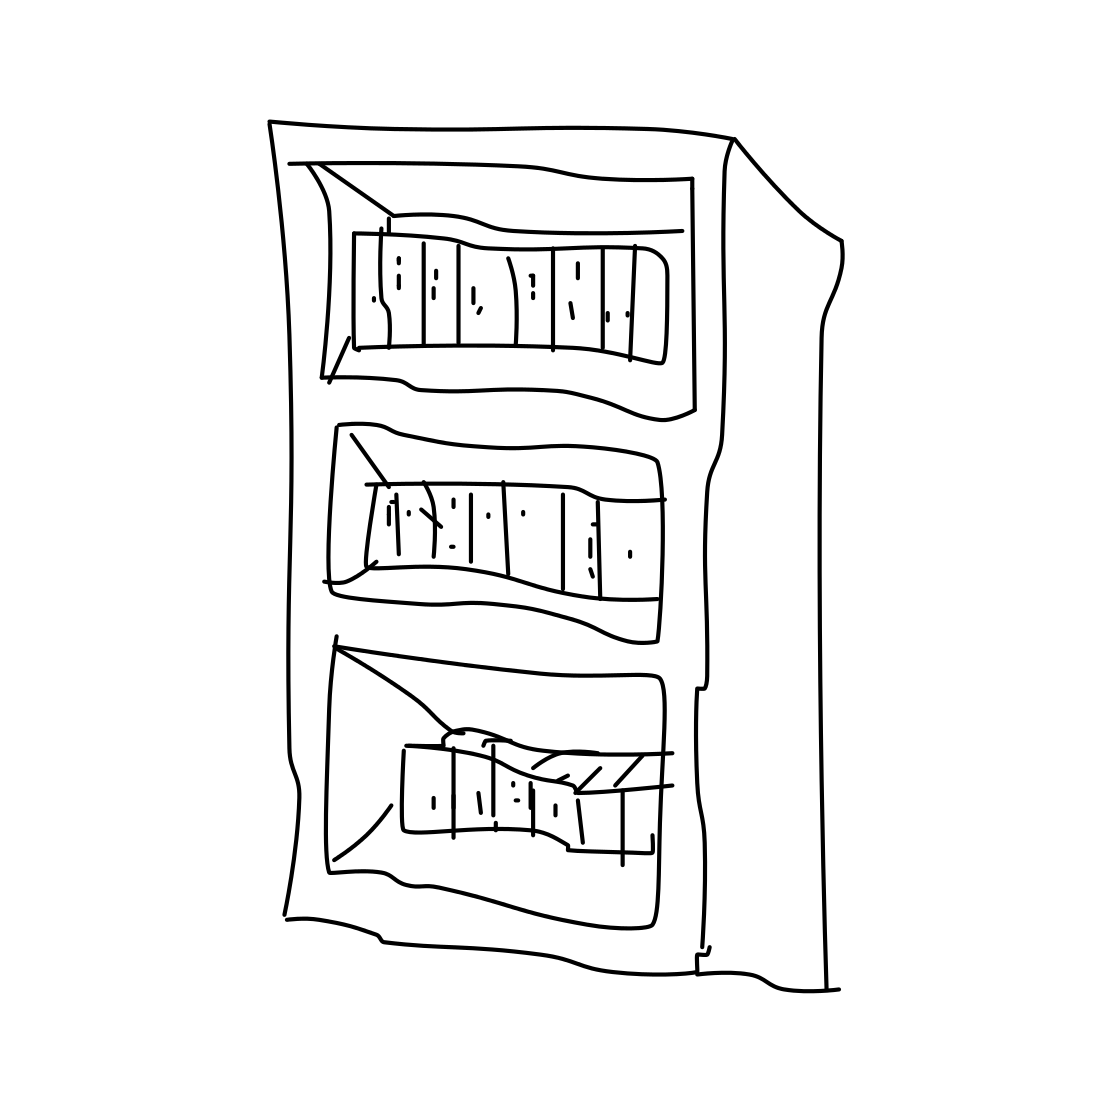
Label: bookshelf